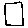
Label: square